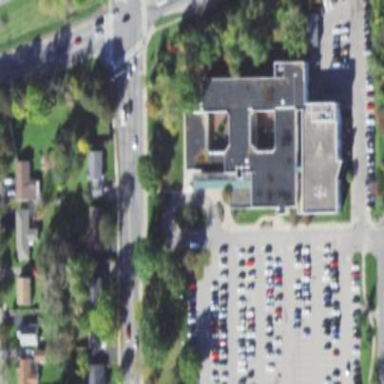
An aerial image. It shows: Hospital building.